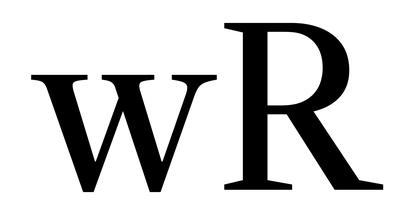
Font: LibreCaslonText_Regular